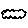
Label: cloud